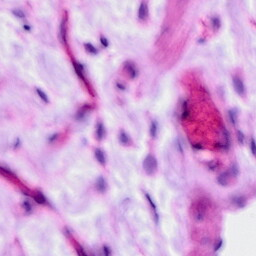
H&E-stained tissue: Ovarian